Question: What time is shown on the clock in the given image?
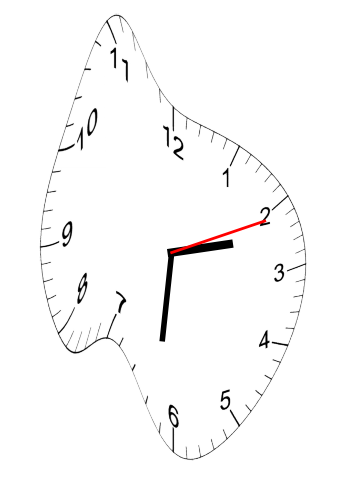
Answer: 02:31:11